Question: I am trying to port my javafx2 application over to javafx8 but have noticed some issues on Linux with popup controls.

The screenshot shows how the popup have a white box around it, which normally should be transparent and drop shadow effect.
This only happens on my Slackware14 Linux, I have test on the Windows VM that runs on the same machine and it renders fine.
I think the issue is related to these issues
<URL>
<URL>
My question is are there any workaround until it will be fixed ?
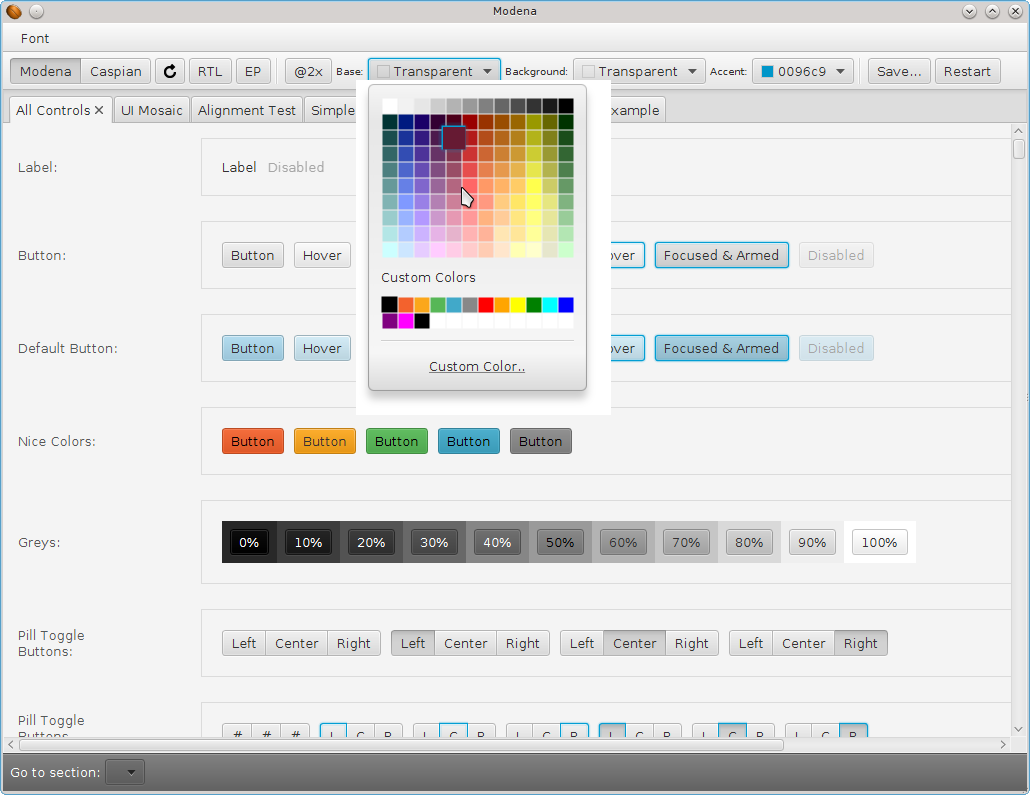
Answer: The default JavaFX 8 (modena.css) does not take into account that the transparent window feature is optional on some platforms (specifically some Linux platforms).
It is unlikely that the default css will be changed until Java 9 comes out.
This is a solution for Java 8+ only.
Supply your own css to override the default css so that you can support those platforms without displaying an ugly white border areas around some of your controls. The css you provide can assume that transparent windows are not a feature of the underlying platform and style the UI so that it still looks good on such platforms. As the <URL>.
I have only tested this on a Mac (which supports the transparent window feature), so I can't really verify it will work as expected on Linux, but I hope it will work fine :-)
'''
import javafx.application.Application;
import javafx.application.ConditionalFeature;
import javafx.application.Platform;
import javafx.geometry.Insets;
import javafx.scene.Scene;
import javafx.scene.control.ColorPicker;
import javafx.scene.layout.StackPane;
import javafx.stage.Stage;
public class SolidPick extends Application {
public static void main(String[] args) { launch(args); }
@Override public void start(Stage stage) throws Exception {
ColorPicker picker = new ColorPicker();
if (Platform.isSupported(ConditionalFeature.TRANSPARENT_WINDOW)) {
Application.setUserAgentStylesheet(
this.getClass().getResource(
"solid-pick.css"
).toExternalForm()
);
}
StackPane layout = new StackPane(picker);
layout.setPadding(new Insets(10));
stage.setScene(new Scene(layout));
stage.show();
}
}
'''
Then the file 'solid-pick.css' an exact copy of the entire <URL> with the following additional lines appended to the end:
'''
.color-palette {
-fx-background-radius: 0, 0;
-fx-effect: null;
}
'''
These lines:
1. Give the color picker popup a square background rather than a rounded one.
2. Remove the translucent drop shadow effect which normally surrounds the popup.
The combination of these things provide the popup with a shape and border which looks much better in an environment which does not provide transparent windows.
The 'solid-pick.css' file should be placed in the same directory as the SolidPick application, so that it gets bundled into the application jar and will be available to the application classloader.
Here is some sample output of rendering on my Mac with and without the dropshadow border on the popup.
Standard rendering =>

Modified rendering, with square borders and no shadow =>

Go through your entire application (and possibly the entire modena.css stylesheet) and, using a similar approach to that done above for the color picker, fix up any rendering issues that arise in a transparent window incapable environment. Then use the resultant stylesheet in your application and (if licensing permits), contribute your custom stylesheet to the community by submitting it to a 3rd party project such as <URL>.